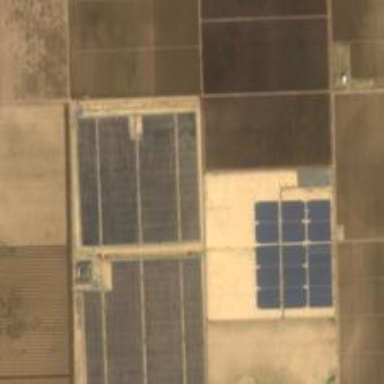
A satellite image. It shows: Solar power plant surrounded by fence.